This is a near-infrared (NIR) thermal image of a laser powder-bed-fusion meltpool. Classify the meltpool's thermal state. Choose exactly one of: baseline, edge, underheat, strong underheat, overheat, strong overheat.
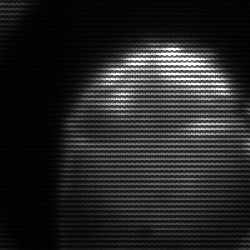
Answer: edge